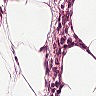
Metastatic tissue present: no